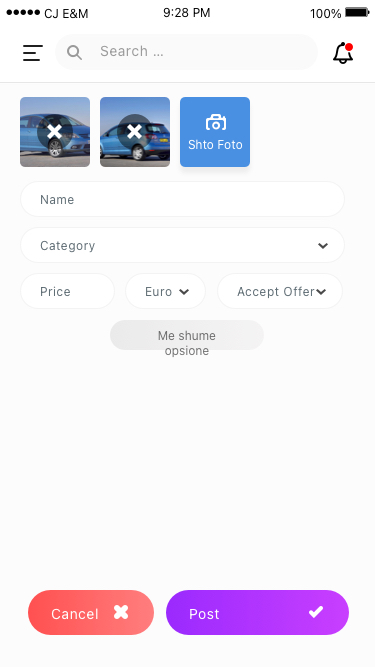
Text in this UI design:
Shto Foto
Me shume opsione